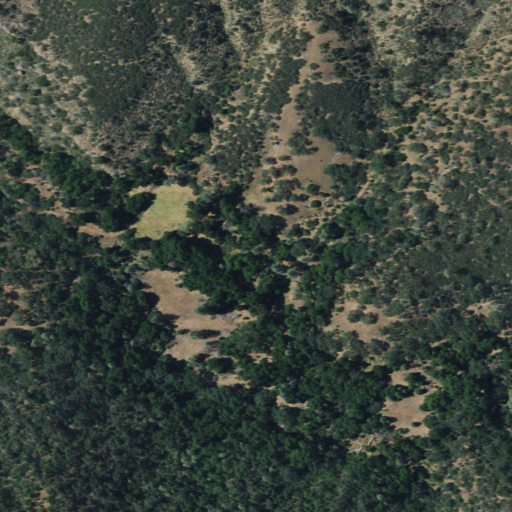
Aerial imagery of plain(s) in California named Pretty Flat containing shrub and mixed forest